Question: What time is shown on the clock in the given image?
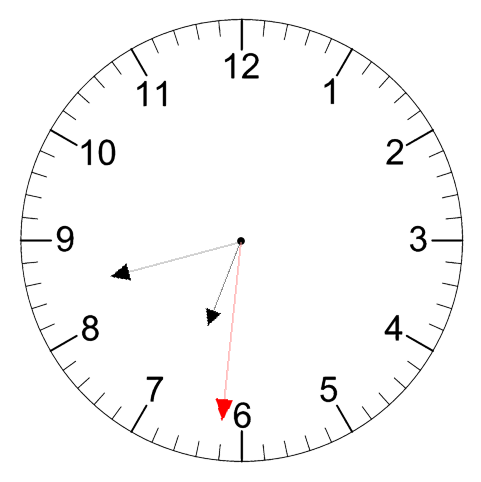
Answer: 06:42:31